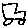
Label: car